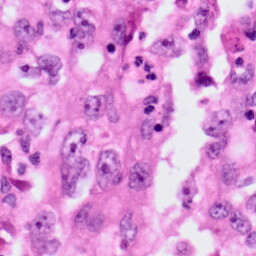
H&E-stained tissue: Lung